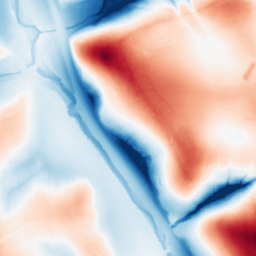
Category: trend_removal
Decomposition family: local_polynomial
Decomposition parameters: window_size: 101
degree: 1
Upsampling method: regularized
Upsampling parameters: scale: 4
lambda_reg: 0.01
Upsampling scale: 4